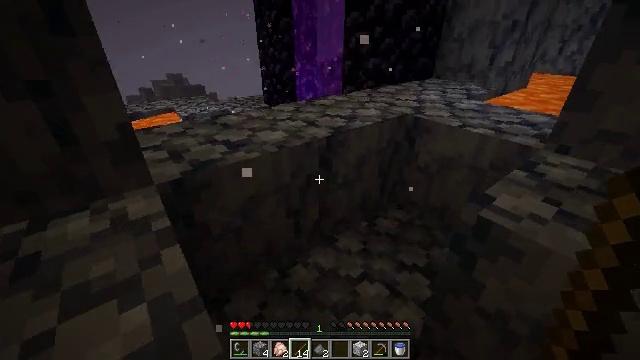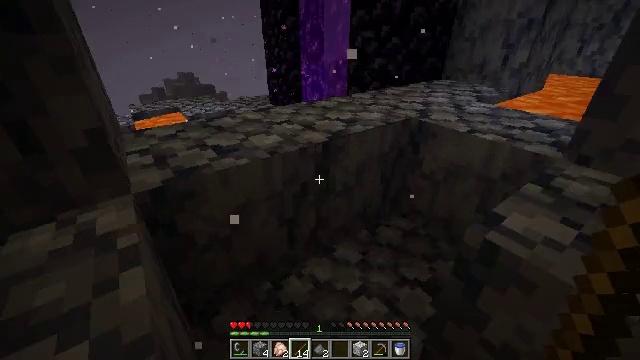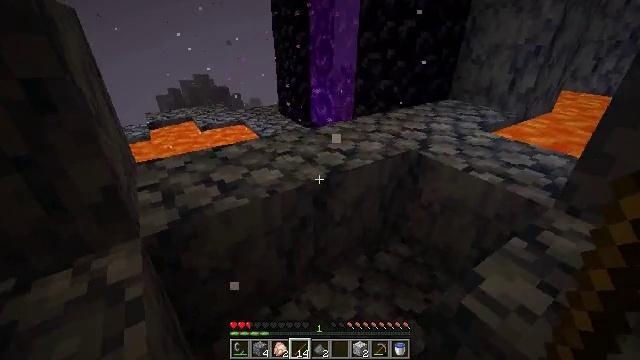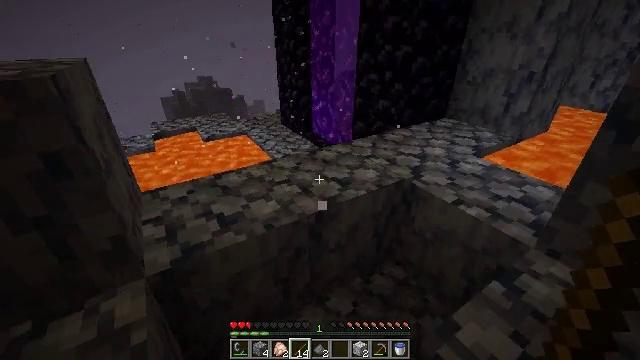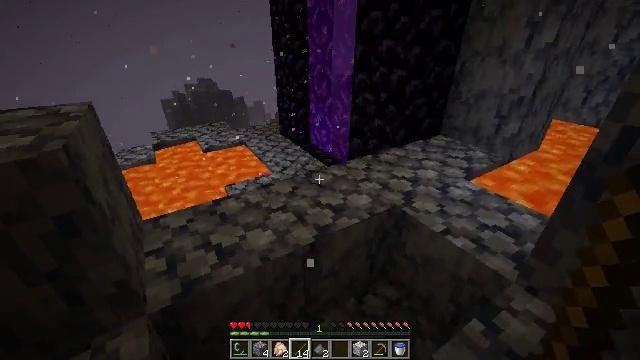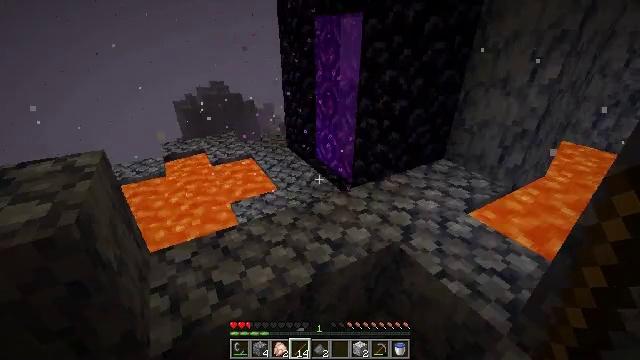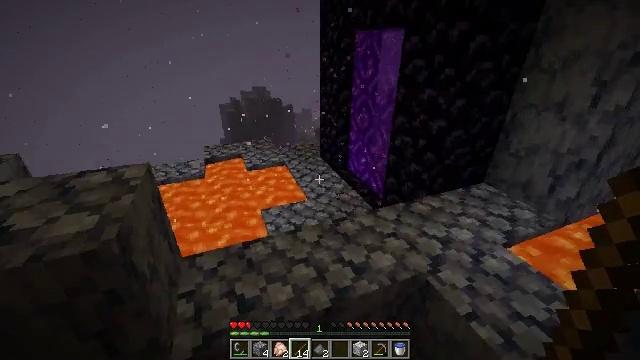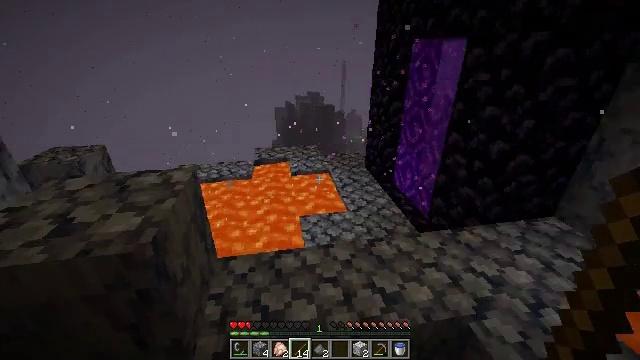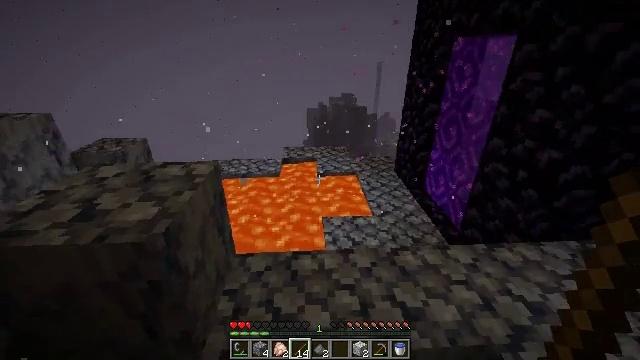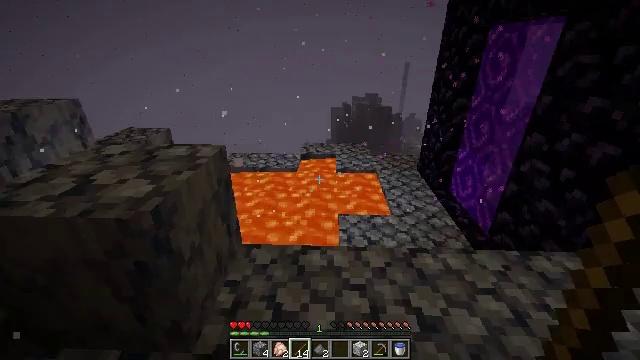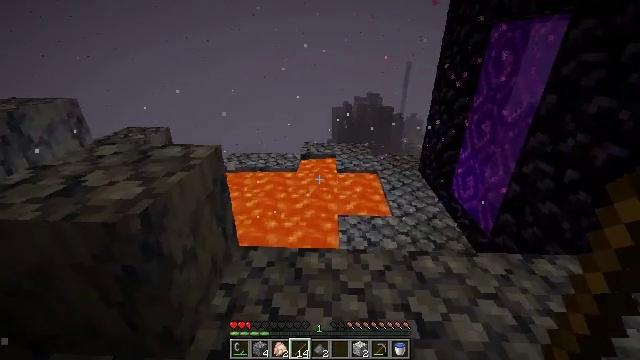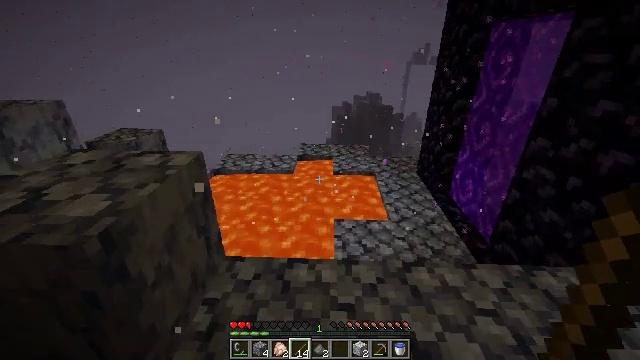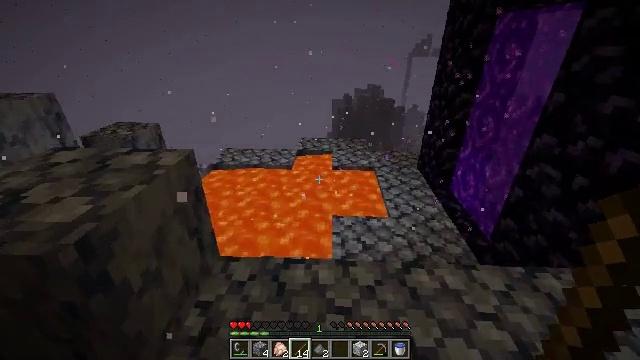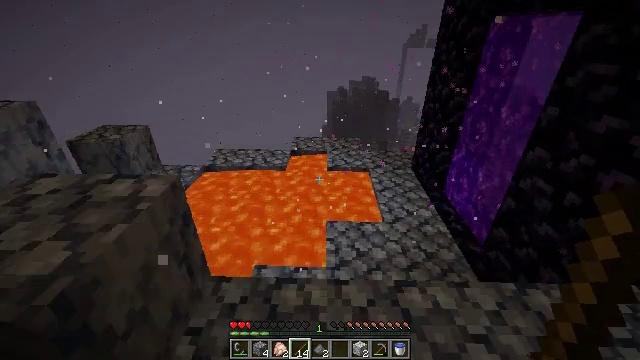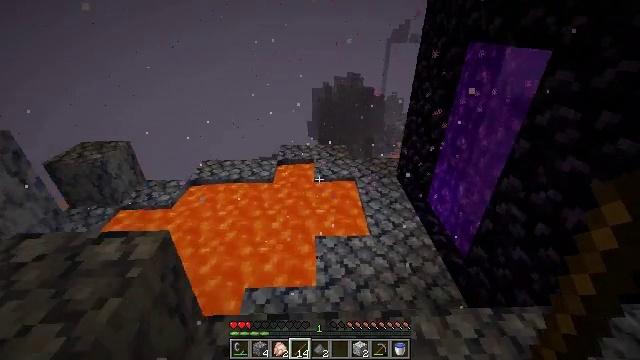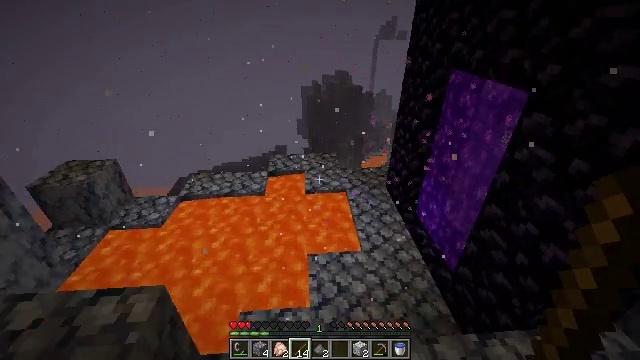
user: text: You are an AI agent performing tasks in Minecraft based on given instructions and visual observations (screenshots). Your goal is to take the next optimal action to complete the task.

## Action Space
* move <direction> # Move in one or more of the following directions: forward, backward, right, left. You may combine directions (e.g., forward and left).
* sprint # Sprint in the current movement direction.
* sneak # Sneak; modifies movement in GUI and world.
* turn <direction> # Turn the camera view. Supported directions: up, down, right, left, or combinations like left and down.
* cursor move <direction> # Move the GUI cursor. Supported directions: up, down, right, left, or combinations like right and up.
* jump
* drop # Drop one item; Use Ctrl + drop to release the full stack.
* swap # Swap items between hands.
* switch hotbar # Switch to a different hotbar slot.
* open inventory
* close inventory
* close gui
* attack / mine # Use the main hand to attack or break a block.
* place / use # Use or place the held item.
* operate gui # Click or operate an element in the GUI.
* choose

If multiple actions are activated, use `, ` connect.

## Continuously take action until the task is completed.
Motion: motion action
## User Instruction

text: Mine the basalt in the Nether.
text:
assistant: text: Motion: move forward, turn left, jump
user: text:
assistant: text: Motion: move forward, turn left, jump
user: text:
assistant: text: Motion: move forward, jump
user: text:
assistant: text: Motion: move forward, jump
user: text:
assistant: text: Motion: move forward, turn left, jump
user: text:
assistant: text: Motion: move forward, turn left and up, jump
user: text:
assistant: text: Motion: move forward, turn left and up, jump
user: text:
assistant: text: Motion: move forward, turn left, jump
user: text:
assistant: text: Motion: move forward, turn left, jump
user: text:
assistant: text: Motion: no_op
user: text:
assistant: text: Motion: no_op
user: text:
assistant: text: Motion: move forward, turn down
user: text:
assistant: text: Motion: move forward, turn right and down, jump
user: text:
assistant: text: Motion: move forward, turn right and down, jump
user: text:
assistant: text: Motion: move forward, turn right, jump
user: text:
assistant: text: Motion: move forward, jump
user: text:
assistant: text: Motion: move forward, jump
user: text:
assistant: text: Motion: move forward
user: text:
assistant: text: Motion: move forward
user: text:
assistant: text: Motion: no_op
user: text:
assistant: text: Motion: no_op
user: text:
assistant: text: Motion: turn right
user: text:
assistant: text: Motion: turn right
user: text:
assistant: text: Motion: turn right and down
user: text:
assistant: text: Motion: turn right and down
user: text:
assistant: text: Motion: turn right
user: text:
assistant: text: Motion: no_op
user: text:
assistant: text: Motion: move forward
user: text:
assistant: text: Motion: move forward
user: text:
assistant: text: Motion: move forward, turn left